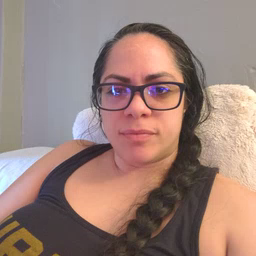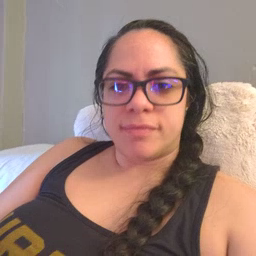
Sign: have